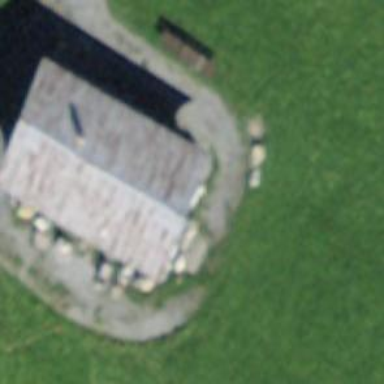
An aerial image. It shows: Rural barn.